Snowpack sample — Buffalo Mountain, Silverthorne, Colorado, USA (1/25/25, 10:11 AM MST)
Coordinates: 39.6222, -106.1139
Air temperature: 22 °F
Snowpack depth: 110 cm
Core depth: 40 cm
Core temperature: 46.4 °F
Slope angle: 12°, slope face: 102°
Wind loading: high
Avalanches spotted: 0
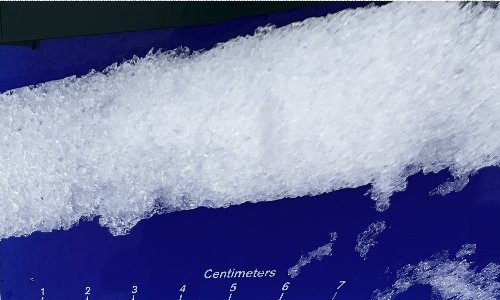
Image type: core
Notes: No avalanches nearby, collected on the outskirts of a fire break 15 meters from the treeline, on way to Buffalo and Red Mountain